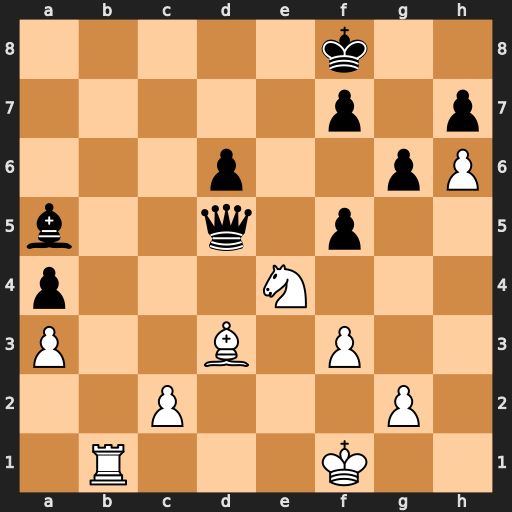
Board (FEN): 5k2/5p1p/3p2pP/b2q1p2/p3N3/P2B1P2/2P3P1/1R3K2
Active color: w
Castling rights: -
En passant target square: -
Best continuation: Rb8+ Ke7 Re8+ Kxe8 Nf6+ Ke7 Nxd5+